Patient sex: F
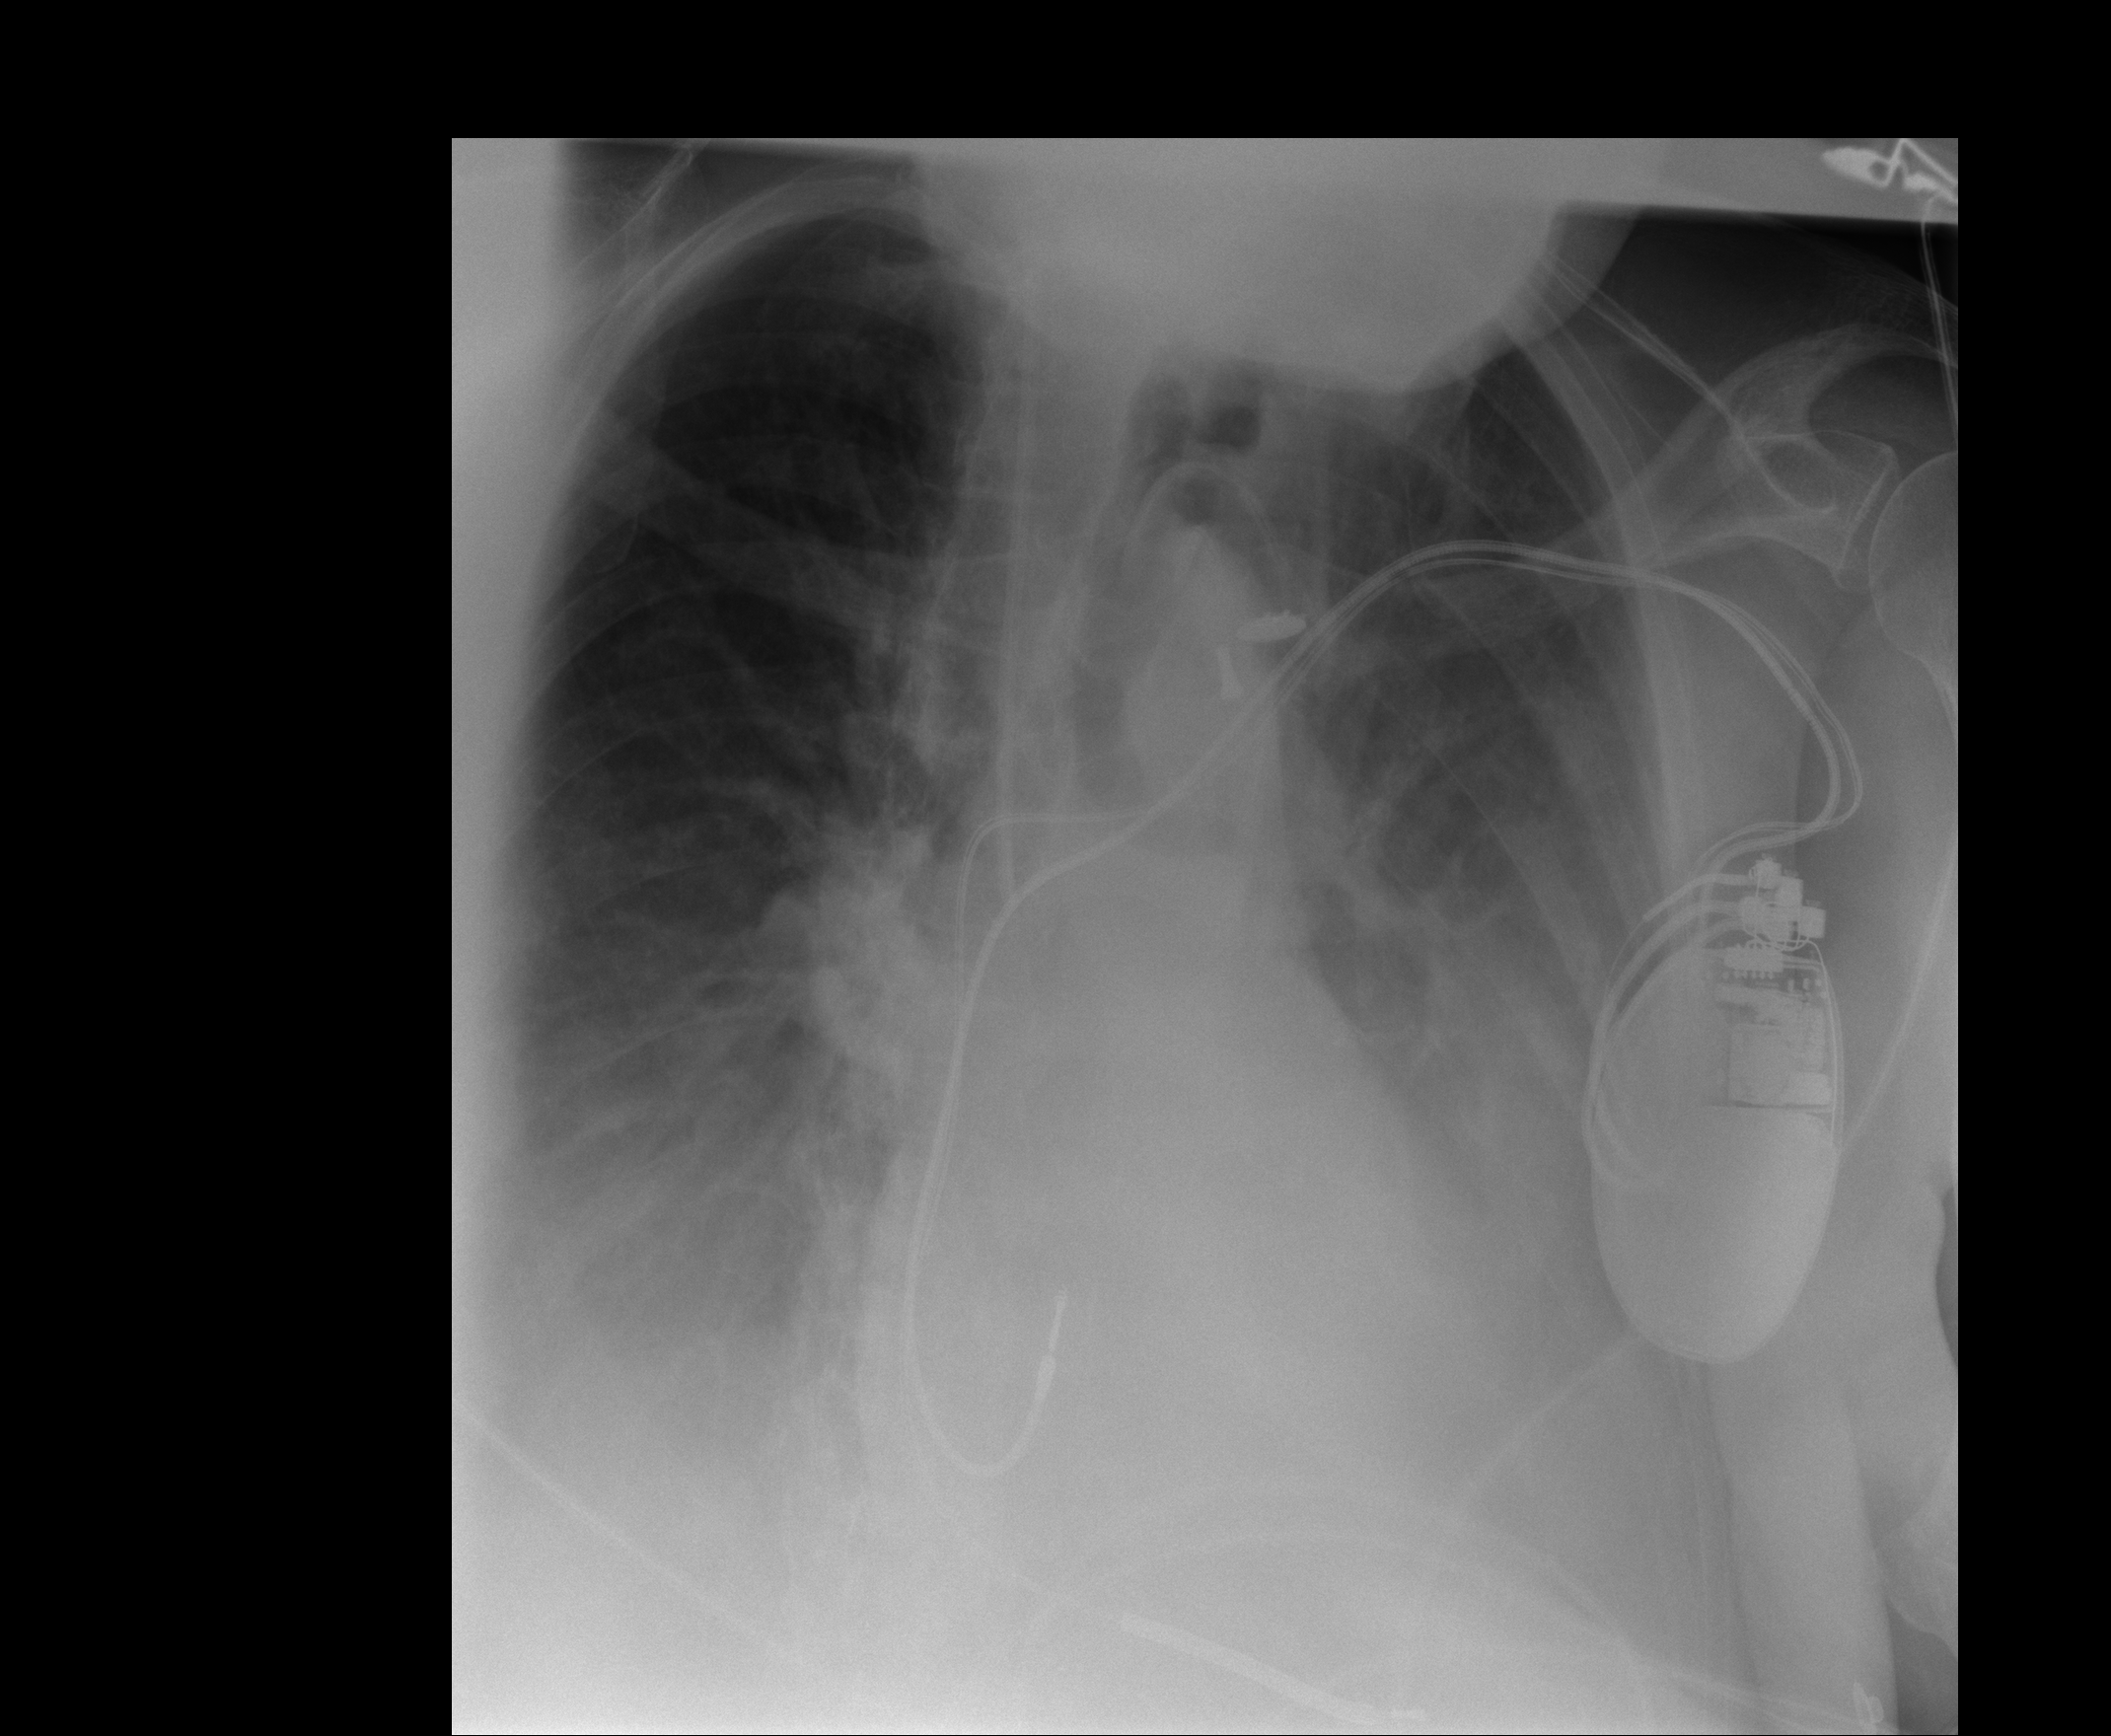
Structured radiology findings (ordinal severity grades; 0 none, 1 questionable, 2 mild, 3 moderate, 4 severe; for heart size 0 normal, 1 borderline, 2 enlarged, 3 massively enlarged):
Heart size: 1
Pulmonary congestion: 3
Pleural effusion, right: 2
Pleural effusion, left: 3
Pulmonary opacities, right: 1
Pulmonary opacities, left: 1
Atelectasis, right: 2
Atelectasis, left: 2